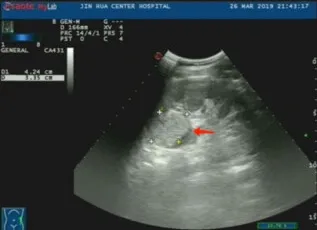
(a) Ultrasound showing a high echogenic area with internal uneven echo in the upper pole of the left kidney.
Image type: radiology (ultrasound)